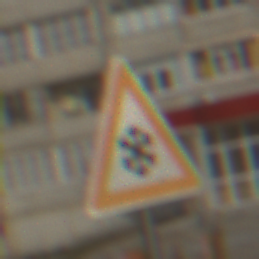
Verkehrszeichen: SchneeOderEisglaette
Umgebung: Outdoor, Urban
Tageszeit: MorningAfternoon
Wetter: PartlyCloudy
Licht: Natural
Jahreszeit: NotSpecified
Kontrast: HighContrast